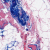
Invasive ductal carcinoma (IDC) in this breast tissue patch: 0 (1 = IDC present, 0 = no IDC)